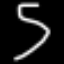
Label: squiggle